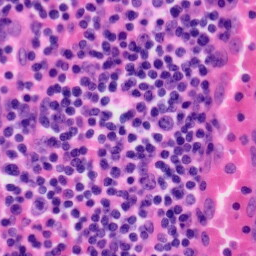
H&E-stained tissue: Tonsil